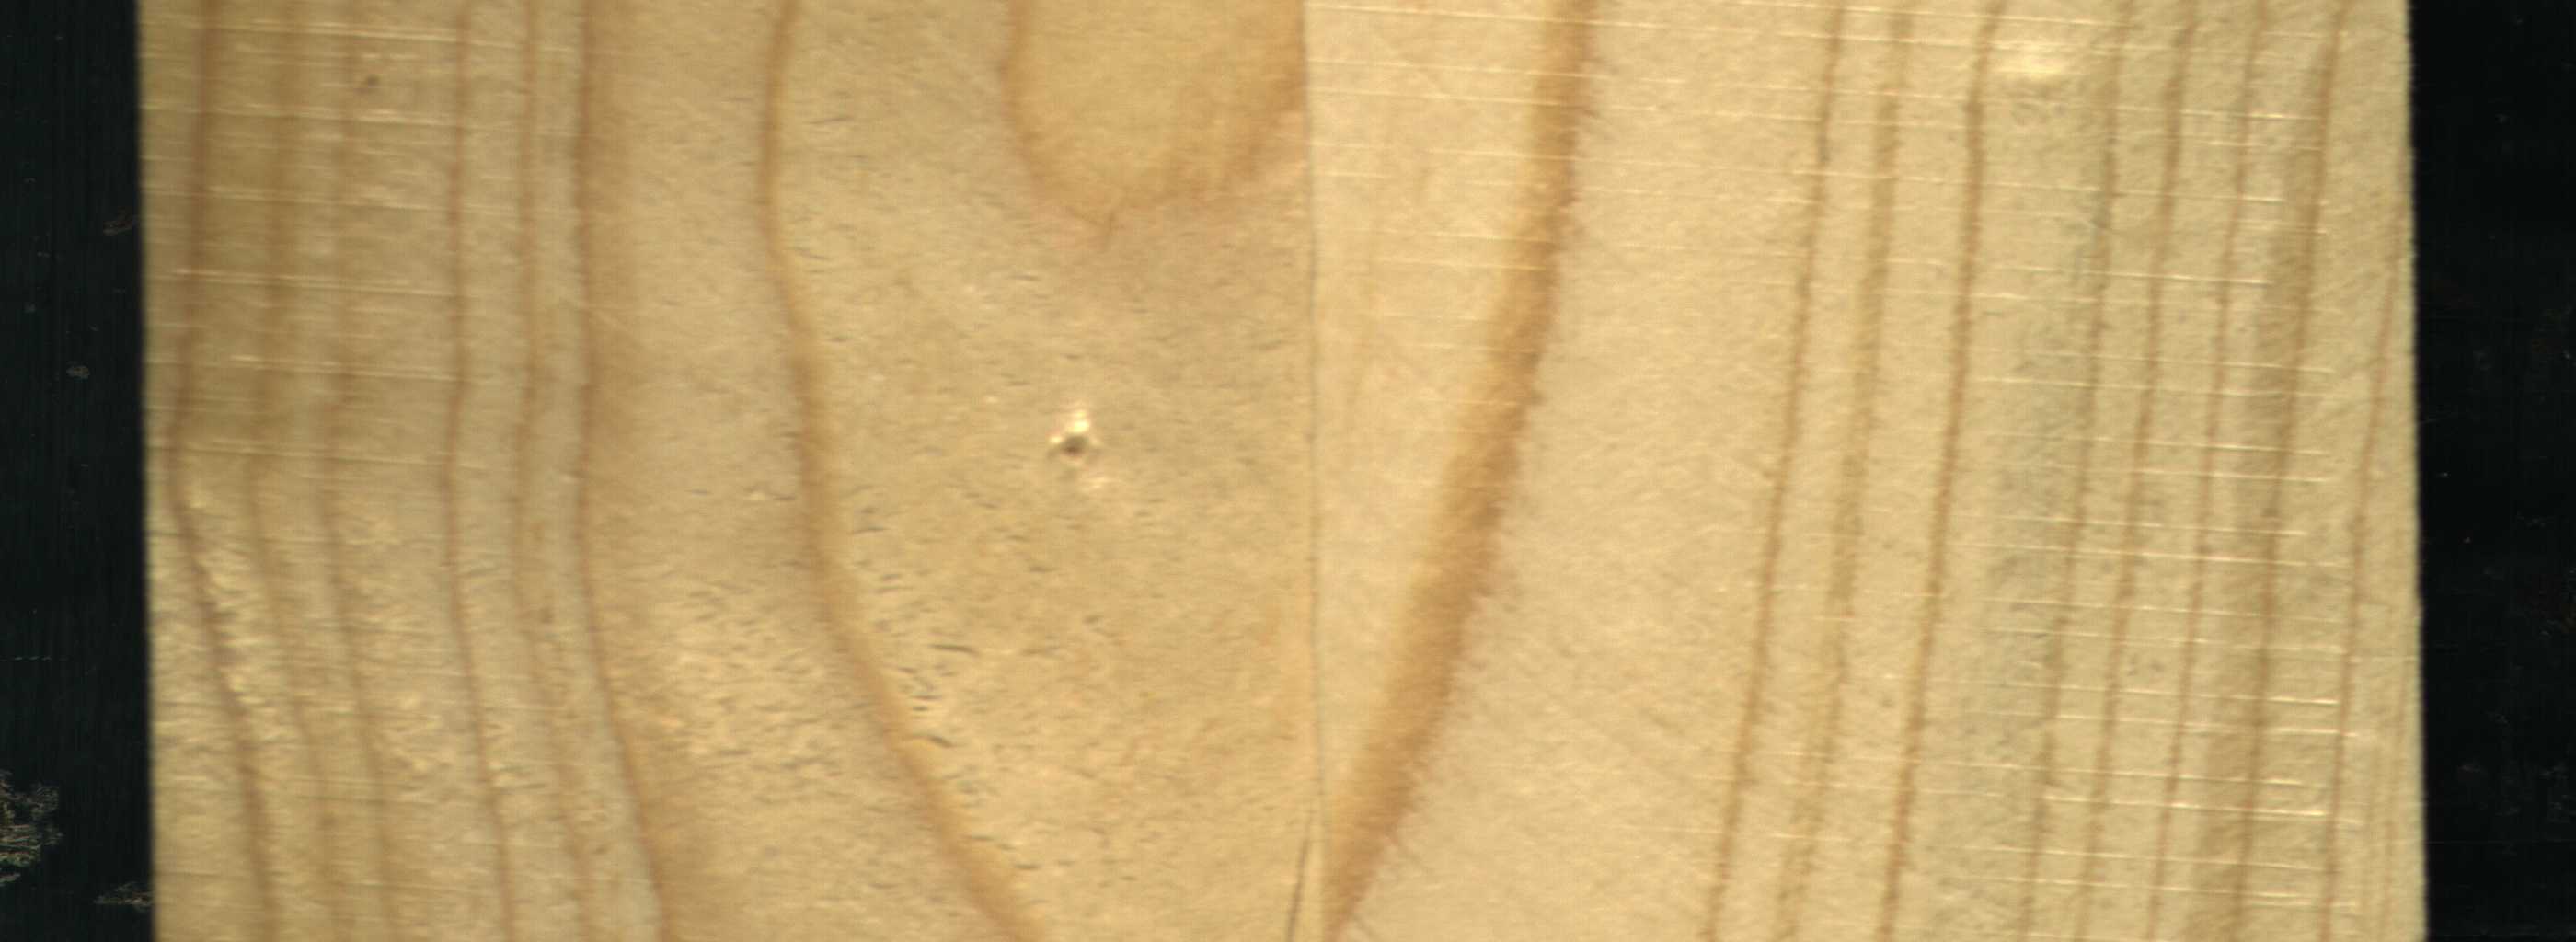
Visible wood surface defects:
Live_Knot